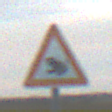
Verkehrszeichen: AmphibienwanderungRechts
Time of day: SunriseSunset
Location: Outdoor (RoadRail)
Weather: PartlyCloudy
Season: NotSpecified
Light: Natural